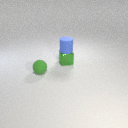
small blue rubber cylinder above small green metal cube